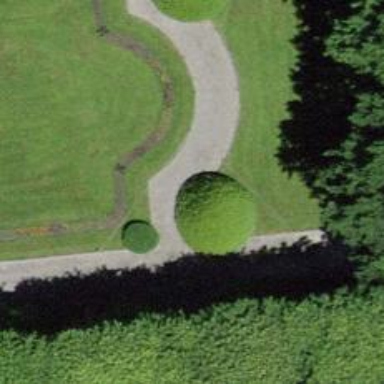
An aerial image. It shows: Beautiful avenue lined with deciduous broadleaved trees.